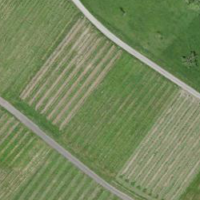
EUNIS habitat code: 40
Species observed at this site:
Certhia brachydactyla
Corvus corone
Emberiza citrinella
Anthus spinoletta
Dendrocopos major
Emberiza cirlus
Turdus viscivorus
Aegithalos caudatus
Buteo buteo
Anthus pratensis
Turdus iliacus
Spinus spinus
Poecile palustris
Phylloscopus collybita
Alauda arvensis
Erithacus rubecula
Dryocopus martius
Pica pica
Phoenicurus ochruros
Sitta europaea
Garrulus glandarius
Falco tinnunculus
Picus viridis
Periparus ater
Accipiter nisus
Cyanistes caeruleus
Lophophanes cristatus
Sturnus vulgaris
Chloris chloris
Troglodytes troglodytes
Streptopelia decaocto
Corvus frugilegus
Fringilla coelebs
Passer domesticus
Coloeus monedula
Carduelis carduelis
Turdus merula
Passer montanus
Columba palumbus
Fringilla montifringilla
Parus major
Milvus milvus
Regulus regulus
Coccothraustes coccothraustes
Motacilla alba